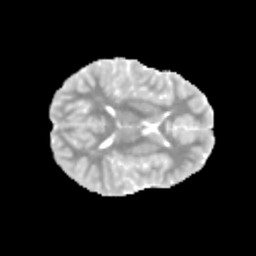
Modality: MD
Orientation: axial
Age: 10
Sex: male
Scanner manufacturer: siemens
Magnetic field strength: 3 T
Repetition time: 3.8 s
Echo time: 0.07 s